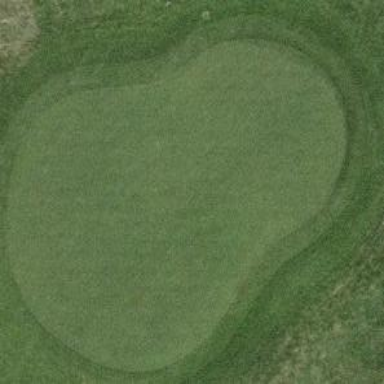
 ideal for leisure and sports activities."